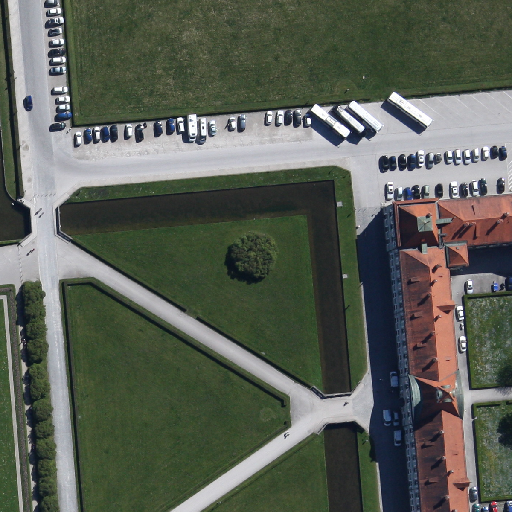
Referring expression: vehicle in the parking area